【题型】选择题　【知识点】平面几何　【难度】easy
如图, $CD$ 为 $\odot O$ 的直径, 弦 $AB \perp CD$ 于 $E$, $OE = 12$, $CD = 26$, 那么弦 $AB$ 的长为( )

A. 5
B. 10
C. 12
D. 13
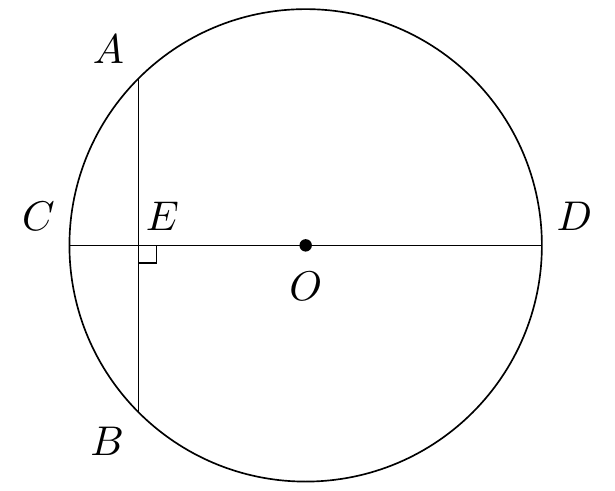
【解答】
解：
如图, 连接 $OA$,

$\because CD = 26$,

$\therefore AO = 13$,

由垂径定理可得 $AB \perp CD$, $AE = BE = \frac{1}{2} AB$,

在 $Rt\triangle OAE$ 中, $OA^2 = AE^2 + OE^2$,

$13^2 = AE^2 + 12^2$,

解得：$AE = 5$,

$\therefore AB = 10$,

故选：B．
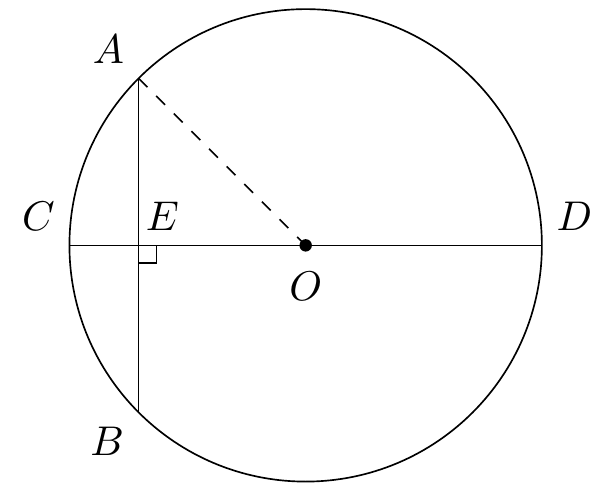